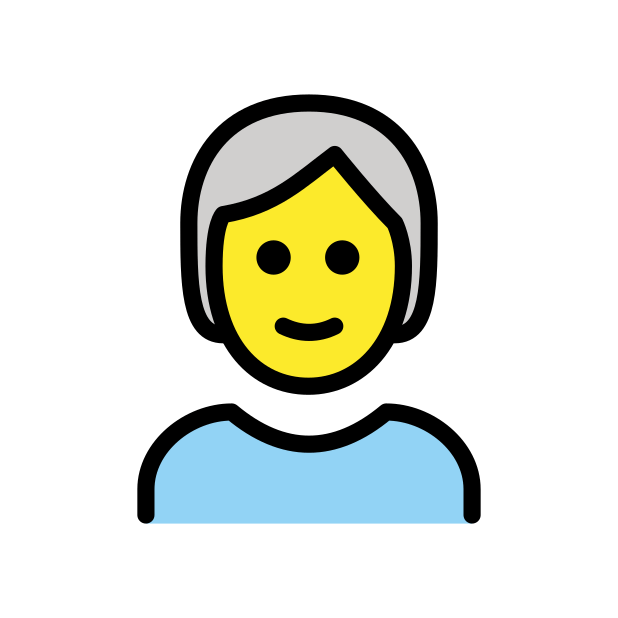
person: white hair